Question: I can't figure out a way to do this and I really bad with working with arrays so I hope someone can help me.
I have array $stuck that just contains names, like this
'''
$stuck = array('Daniel','Alex','alfredo','dina');
'''
I am using sort to put the names in alphabetical order, like this
'''
sort($stuck);
'''
Now the thing is I want to put this array into a csv or excel file so the first letter of name will be the title and all the names with this letter will be under this title.
This is an example of what I am trying to accomplish

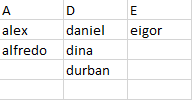
Answer: Here try this. I added comments between the code.
'''
$csvArray = array();
$nameArray = array('Daniel','Alex','alfredo','dina');
//Create an array that can be used for creating the CSV
foreach($nameArray as $name)
{
$firstLetter = strtoupper(substr($name, 0,1));
$csvArray[$firstLetter][] = $name;
}
//Determine the subarray which have the must rules
$maxRuleCount = 0;
foreach($csvArray as $firstLetter => $nameArray)
{
if(count($nameArray) > $maxRuleCount)
{
$maxRuleCount = count($nameArray);
}
}
//Create the first rule (letters)
$csvContent = implode(';', array_keys($csvArray));
$csvContent .= "
";
//Loop through the CSV array and create rules of the names
for($i = 0 ; $i < $maxRuleCount ; $i++)
{
foreach($csvArray as $firstLetter => $nameArray)
{
$csvContent .= @$csvArray[$firstLetter][$i].';';
}
$csvContent .= "
";
}
//The hole csv content is in the $csvContent variable now
//If you want to print it you need to add the text/plain header because of the
new line characters
header("Content-Type:text/plain");
echo $csvContent;
'''
Ouput is:
'''
D;A
Daniel;Alex;
dina;alfredo;
'''